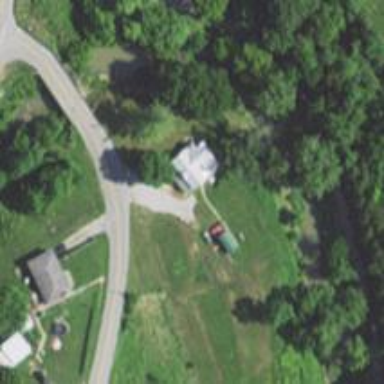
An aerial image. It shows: Driveway leading to service road.